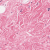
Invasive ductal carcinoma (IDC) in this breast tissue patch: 0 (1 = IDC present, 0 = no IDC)